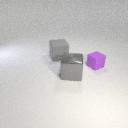
large gray rubber cube behind small purple rubber cube